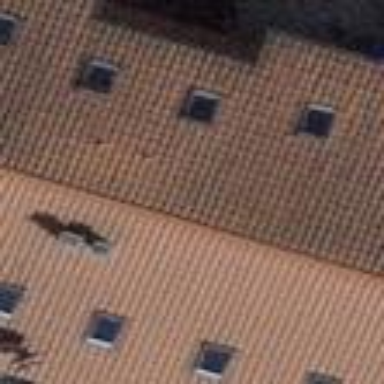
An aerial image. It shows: Terrace building.